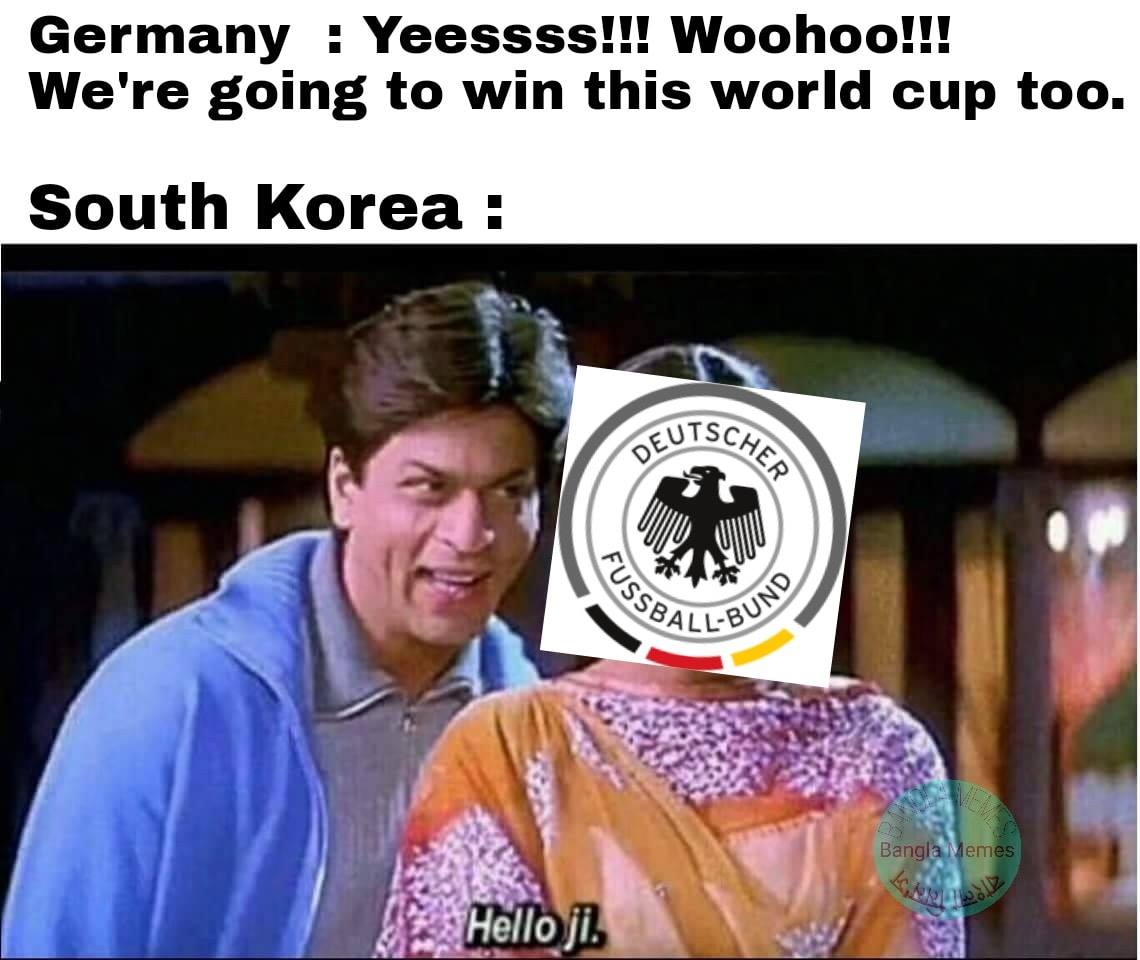
Caption: Germany : Yeesssss!!! Woohoo!!!   We're going to win this world cup too.      South Korea :   Hello ji
Label: non-hate